【题型】选择题　【知识点】解析几何　【难度】medium
已知过抛物线$C:y^2=2px(p>0)$的焦点$F$的直线$l$垂直于$x$轴，且与抛物线$C$交于$P$，$Q$两点，点$E$在$x$轴上，且$|EF|=2$．若$k_{OP}\cdot k_{EQ}=-2$（$O$为坐标原点），则$C$的准线方程为（\quad）

A. $x=-1$\qquad B. $x=-\dfrac{1}{2}$\qquad C. $x=-2$\qquad D. $x=-\dfrac{3}{2}$
【解答】
\textbf{【答案】}A

\vspace{0.3cm}
\textbf{【分析】}由题意设$P\left(\dfrac{p}{2},p\right)$，$Q\left(\dfrac{p}{2},-p\right)$，讨论点$E$的坐标为$\left(\dfrac{p}{2}+2,0\right)$或者$\left(\dfrac{p}{2}-2,0\right)$，即可根据$k_{OP}\cdot k_{EQ}=-2$，求出$p$的值，即可求得答案.

\vspace{0.3cm}
\textbf{【解析】}由抛物线的方程$y^2=2px(p>0)$，得$F\left(\dfrac{p}{2},0\right)$，

由抛物线的对称性，不妨设$P\left(\dfrac{p}{2},p\right)$，$Q\left(\dfrac{p}{2},-p\right)$，

当点$E$的坐标为$\left(\dfrac{p}{2}+2,0\right)$时，$k_{OP}=\dfrac{p-0}{\dfrac{p}{2}-0}=2$，$k_{EQ}=\dfrac{-p-0}{\dfrac{p}{2}-\dfrac{p}{2}-2}=\dfrac{p}{2}$，

因为$k_{OP}\cdot k_{EQ}=-2$，所以$2\times\dfrac{p}{2}=-2$，则$p=-2$（不合题意，舍去）；

当点$E$的坐标为$\left(\dfrac{p}{2}-2,0\right)$时，$k_{EQ}=\dfrac{0-(-p)}{\dfrac{p}{2}-2-\dfrac{p}{2}}=-\dfrac{p}{2}$，

因为$k_{OP}\cdot k_{EQ}=-2$，所以$2\times\left(-\dfrac{p}{2}\right)=-2$，则$p=2$，

所以抛物线$C$的准线方程为$x=-1$，

故选：A．
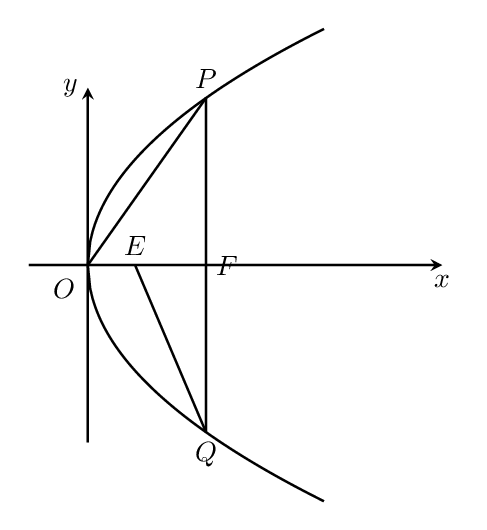